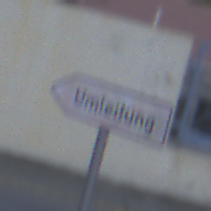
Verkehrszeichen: UmleitungswegweiserLinksweisend
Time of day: SunriseSunset
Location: Outdoor (Suburban)
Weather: PartlyCloudy
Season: NotSpecified
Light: Natural